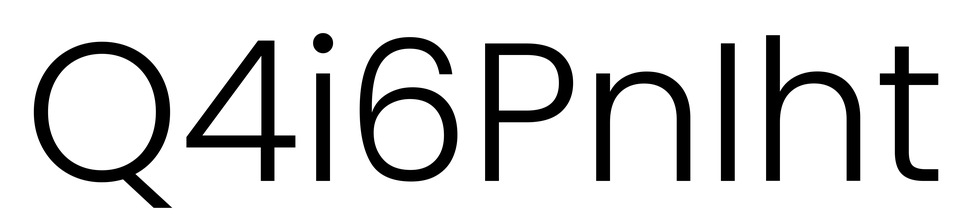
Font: Poppins-Light